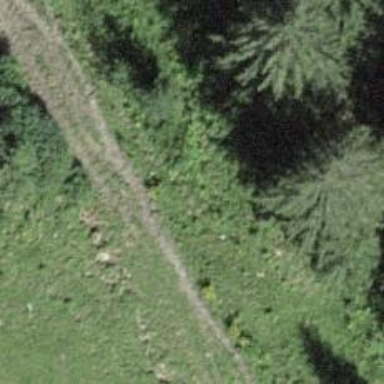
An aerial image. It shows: Path.